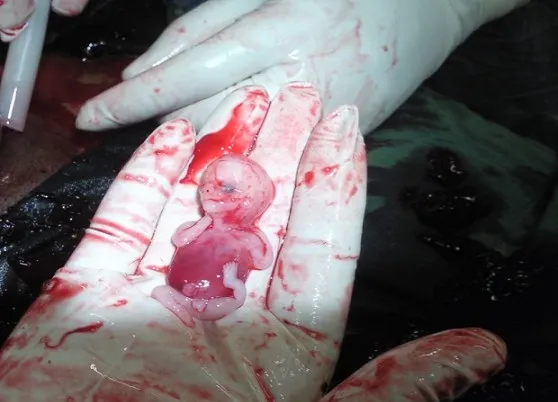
Operative findings after emergency laparotomy showing the extra-uterine embryo.
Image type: medical_photograph (other_medical_photograph)